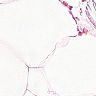
Metastatic tissue present: no